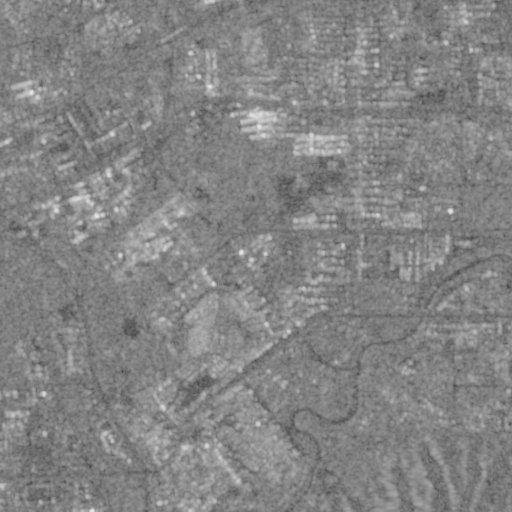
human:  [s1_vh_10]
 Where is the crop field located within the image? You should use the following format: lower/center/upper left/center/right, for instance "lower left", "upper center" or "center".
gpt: The crop field is located in the upper left of the image.
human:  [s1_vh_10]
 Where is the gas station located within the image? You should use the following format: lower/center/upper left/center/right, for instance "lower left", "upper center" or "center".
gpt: The gas station is located in the center right of the image.
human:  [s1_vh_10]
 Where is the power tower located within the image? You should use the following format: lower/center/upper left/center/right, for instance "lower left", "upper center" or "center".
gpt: The power tower is located in the right of the image.
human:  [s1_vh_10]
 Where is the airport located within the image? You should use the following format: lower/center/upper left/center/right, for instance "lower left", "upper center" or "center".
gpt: There is no airport in the image.

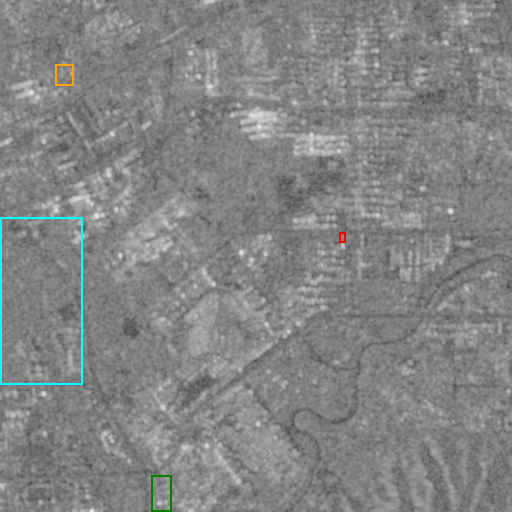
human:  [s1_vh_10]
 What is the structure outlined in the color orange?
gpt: The structure outlined in orange is a crop field.
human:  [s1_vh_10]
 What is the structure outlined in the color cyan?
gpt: The structure outlined in cyan is a park.
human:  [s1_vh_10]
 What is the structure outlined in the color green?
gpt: The structure outlined in green is a parking lot.
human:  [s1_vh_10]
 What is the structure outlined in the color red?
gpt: The structure outlined in red is a power substation.
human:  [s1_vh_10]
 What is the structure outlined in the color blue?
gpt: There is no blue outline.